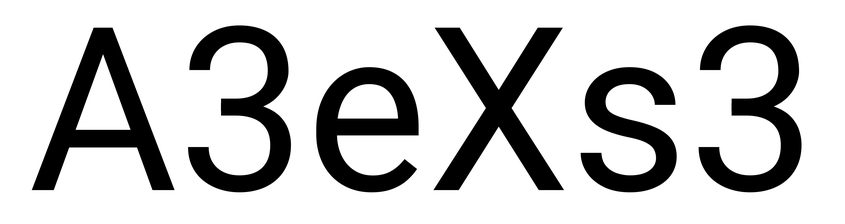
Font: Roboto_Regular